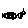
Label: car